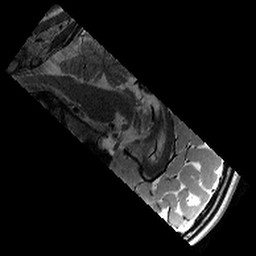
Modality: T2w
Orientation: sagittal
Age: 10
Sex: male
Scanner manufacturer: siemens
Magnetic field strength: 3 T
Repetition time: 9.23 s
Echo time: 0.067 s